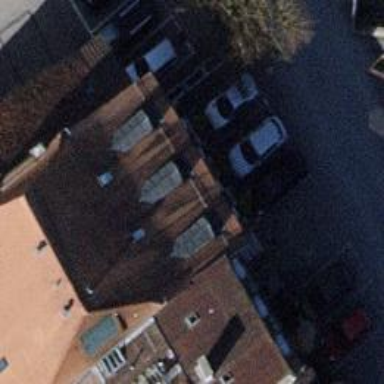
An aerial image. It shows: Cafe.